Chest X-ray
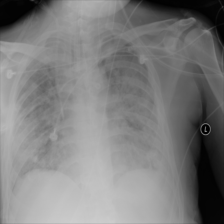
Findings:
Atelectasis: negative
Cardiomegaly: negative
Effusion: negative
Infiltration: negative
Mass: negative
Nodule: negative
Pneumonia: negative
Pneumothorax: positive
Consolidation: negative
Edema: negative
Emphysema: negative
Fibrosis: negative
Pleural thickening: negative
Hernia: negative